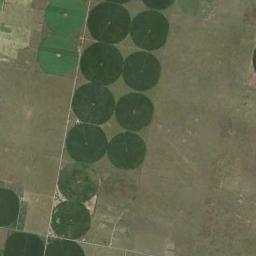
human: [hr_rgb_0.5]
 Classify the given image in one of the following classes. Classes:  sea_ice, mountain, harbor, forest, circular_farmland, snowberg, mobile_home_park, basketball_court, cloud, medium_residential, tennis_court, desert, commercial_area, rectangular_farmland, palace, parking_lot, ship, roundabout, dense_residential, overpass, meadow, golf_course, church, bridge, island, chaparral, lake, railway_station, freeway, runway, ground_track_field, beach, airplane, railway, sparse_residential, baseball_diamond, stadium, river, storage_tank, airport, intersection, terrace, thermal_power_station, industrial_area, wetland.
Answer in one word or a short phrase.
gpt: circular_farmland